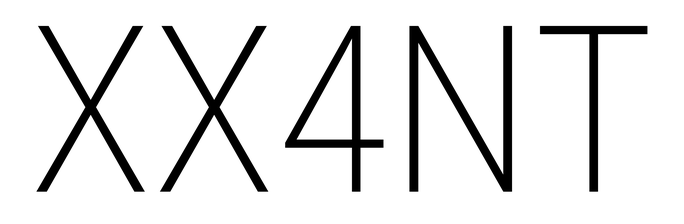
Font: Roboto_Condensed_ExtraLight